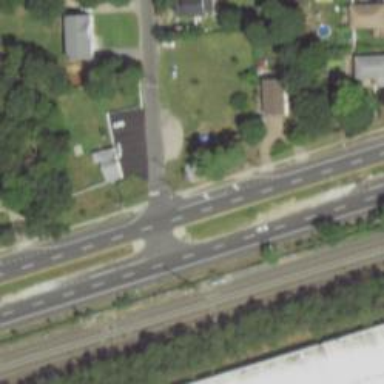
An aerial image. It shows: Unmarked crossing on the road.